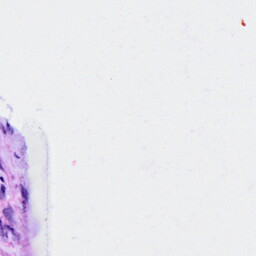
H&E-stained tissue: Ovarian